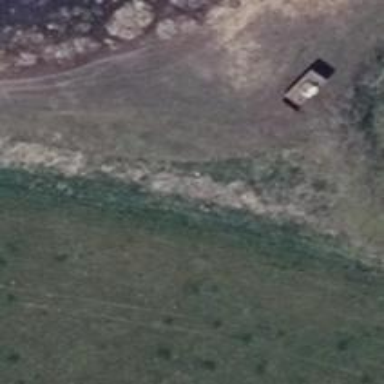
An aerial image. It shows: Hunting stand.